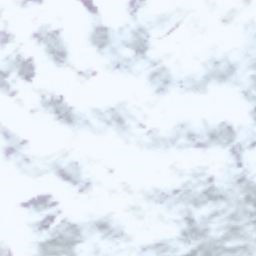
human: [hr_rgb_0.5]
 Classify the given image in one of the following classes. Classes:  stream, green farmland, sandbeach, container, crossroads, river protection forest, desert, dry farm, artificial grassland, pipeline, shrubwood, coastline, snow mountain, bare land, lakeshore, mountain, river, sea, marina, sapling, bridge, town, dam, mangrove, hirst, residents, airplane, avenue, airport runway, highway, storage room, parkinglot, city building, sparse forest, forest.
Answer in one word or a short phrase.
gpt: snow mountain